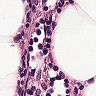
Metastatic tissue present: no